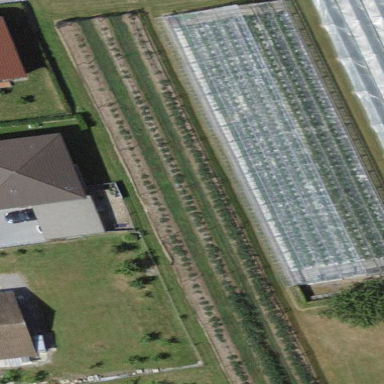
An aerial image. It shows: Greenhouse used for horticulture.